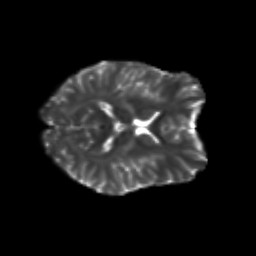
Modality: T2w
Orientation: axial
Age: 25
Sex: female
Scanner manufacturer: siemens
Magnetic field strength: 3 T
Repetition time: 3.5 s
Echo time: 0.113 s